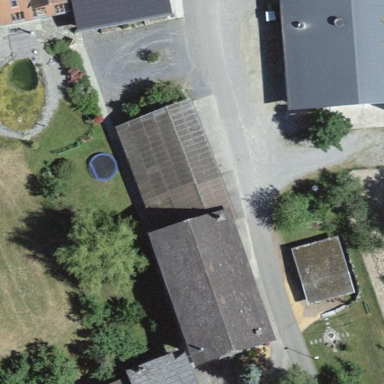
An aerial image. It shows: Barn.